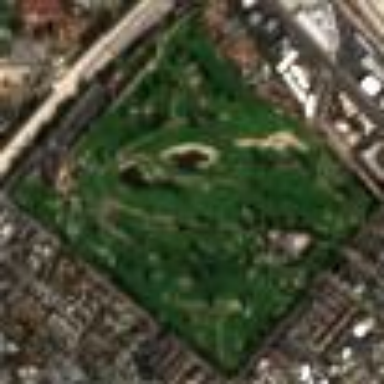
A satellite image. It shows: Golf course.